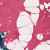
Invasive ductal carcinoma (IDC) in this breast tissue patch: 0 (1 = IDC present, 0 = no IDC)